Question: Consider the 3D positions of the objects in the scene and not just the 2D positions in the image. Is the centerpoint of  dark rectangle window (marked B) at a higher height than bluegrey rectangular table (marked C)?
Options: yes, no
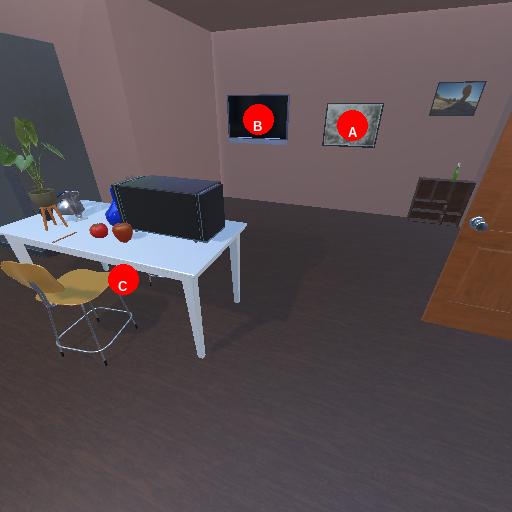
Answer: yes